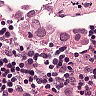
Metastatic tissue present: yes